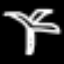
Label: palm tree